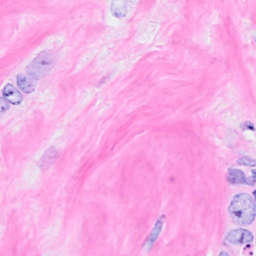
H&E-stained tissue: Breast